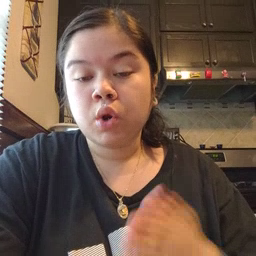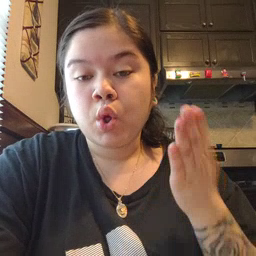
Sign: cat